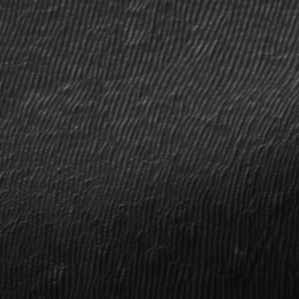
Label: frost